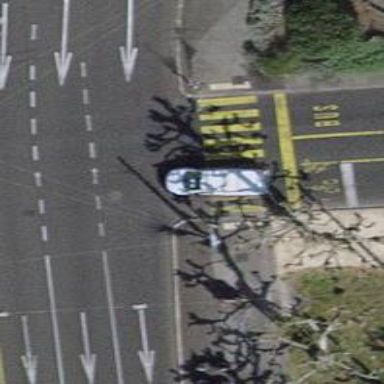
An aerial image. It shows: Crossing with traffic signals.